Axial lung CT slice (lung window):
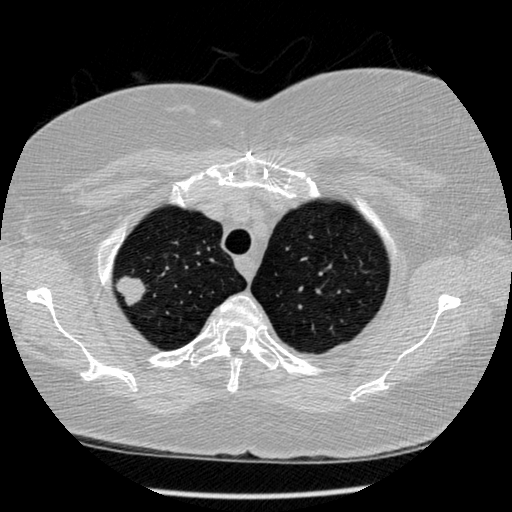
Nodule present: yes
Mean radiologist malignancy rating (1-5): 4.5